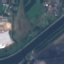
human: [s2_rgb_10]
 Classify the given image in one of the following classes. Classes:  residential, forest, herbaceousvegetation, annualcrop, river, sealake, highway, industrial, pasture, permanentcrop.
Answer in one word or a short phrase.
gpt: River